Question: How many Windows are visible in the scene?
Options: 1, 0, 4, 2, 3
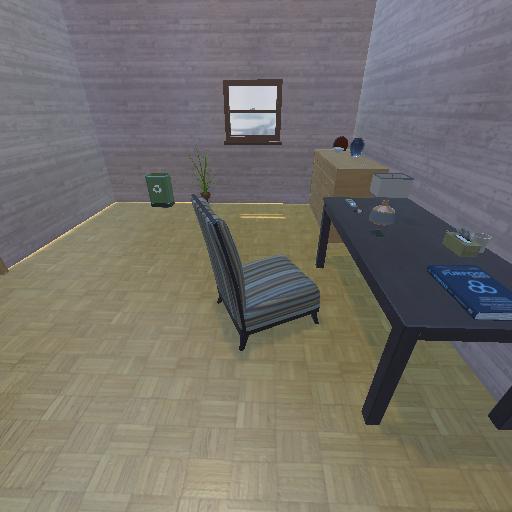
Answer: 1